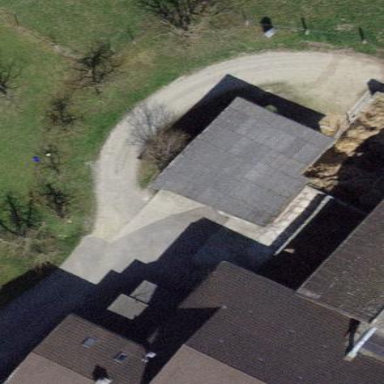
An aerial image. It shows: Simple and straightforward house.